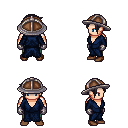
a pixel art fantasy rpg character, male body template, human, light skin, blue robe, teal pants, raven pixie cut hairstyle, chain helm, metal gloves, brown shoes, four views (front, back, left, right), 2x2 character sprite sheet, small pixel art, hard edges, no anti-aliasing